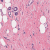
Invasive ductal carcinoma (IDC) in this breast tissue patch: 0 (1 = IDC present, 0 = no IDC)